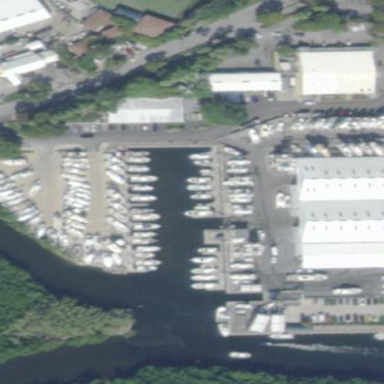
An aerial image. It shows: Marina on leisure land.